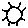
Label: sun